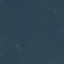
Land use / land cover: Forest